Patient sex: M
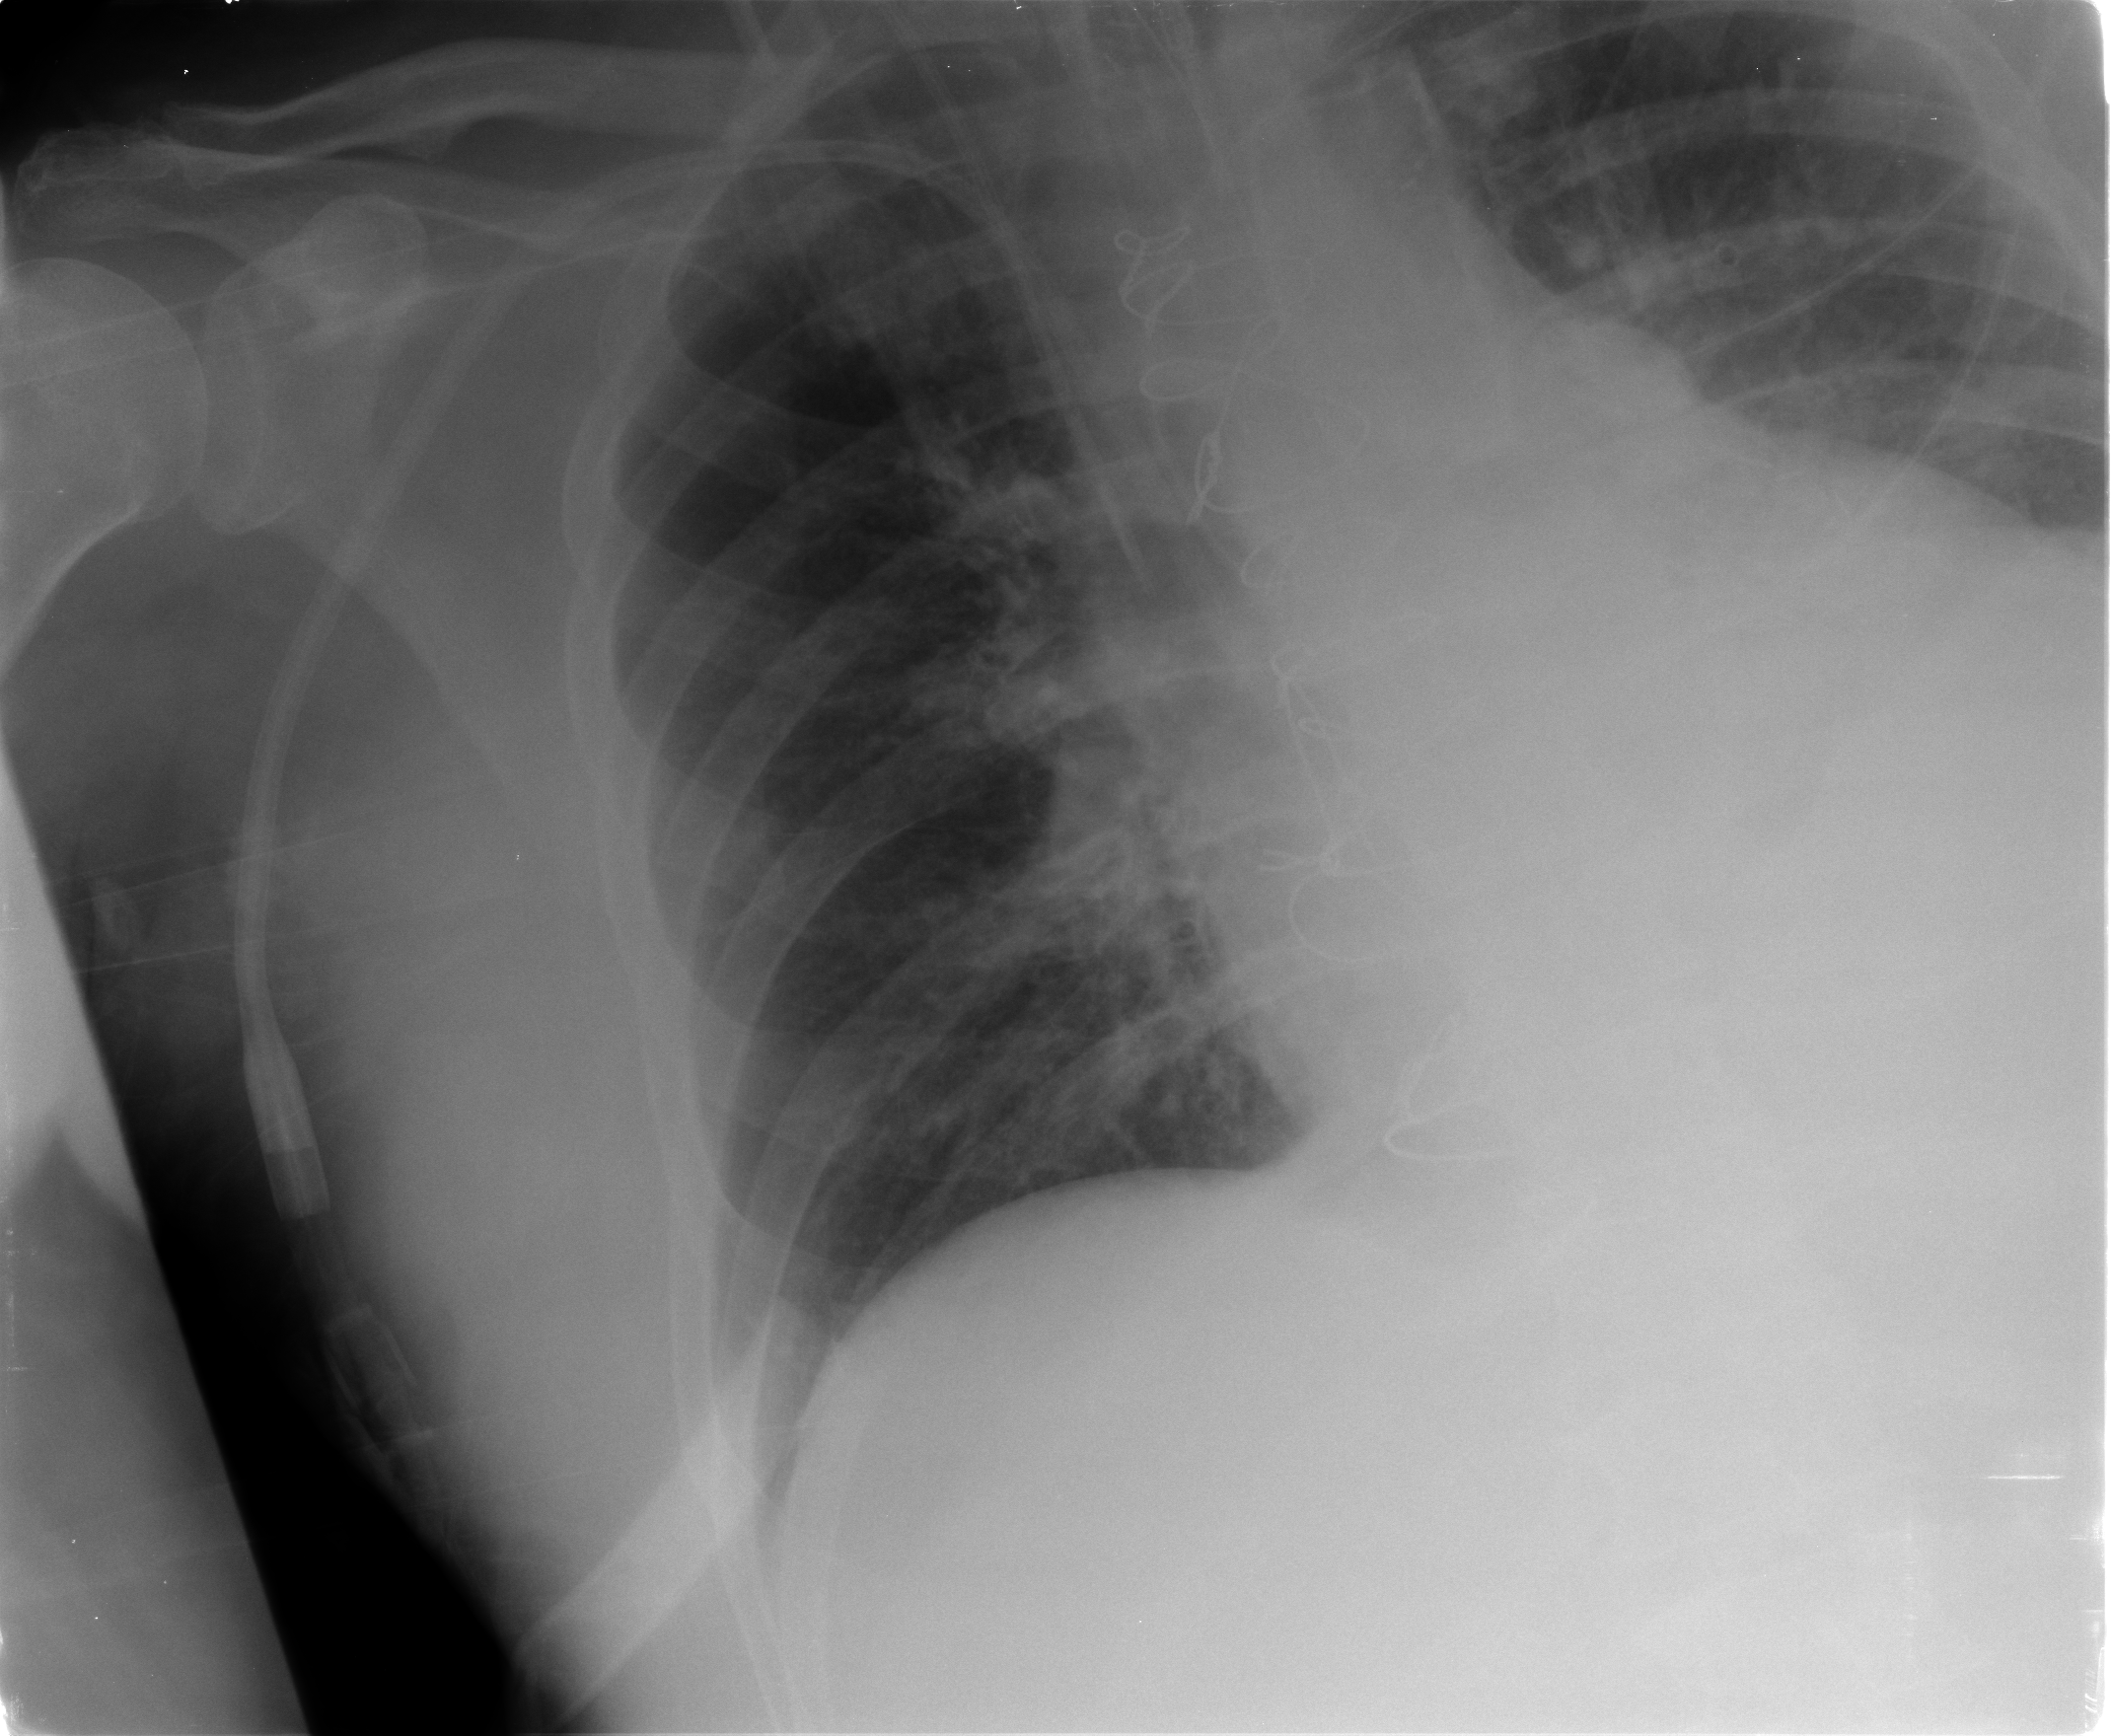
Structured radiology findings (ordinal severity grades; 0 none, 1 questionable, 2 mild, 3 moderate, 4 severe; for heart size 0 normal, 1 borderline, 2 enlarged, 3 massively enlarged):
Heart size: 3
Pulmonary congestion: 2
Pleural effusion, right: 0
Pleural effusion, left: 1
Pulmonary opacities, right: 0
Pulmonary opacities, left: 0
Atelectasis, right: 0
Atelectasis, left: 1